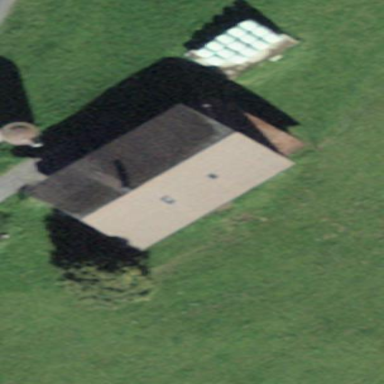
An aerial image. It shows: Farm building.